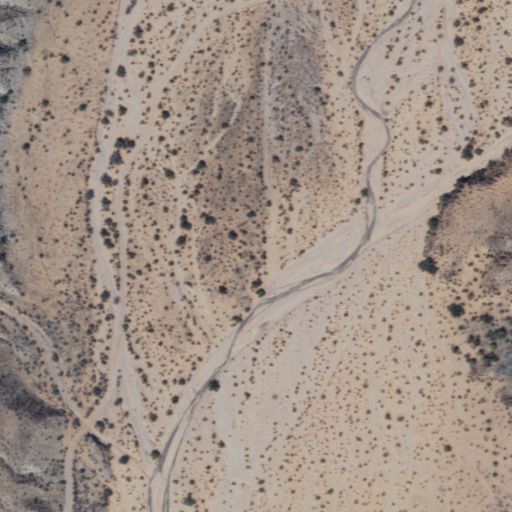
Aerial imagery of valley in Arizona named Grand Wash Valley containing only shrub